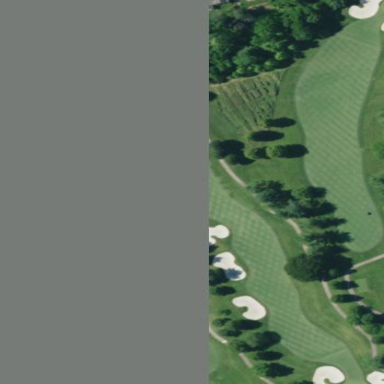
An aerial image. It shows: Grassy area designated as golf fairway.